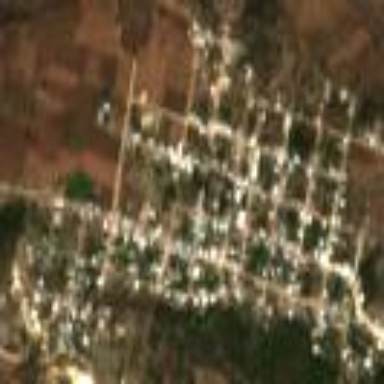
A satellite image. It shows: Residential area located in town.